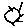
Label: sun